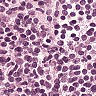
Metastatic tissue present: no